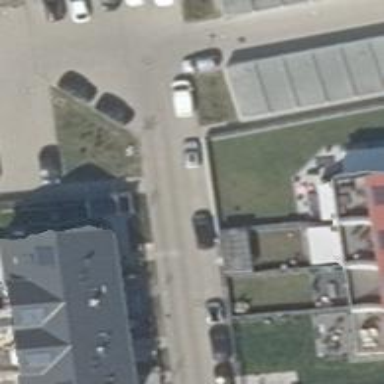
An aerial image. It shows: Residential road with no sidewalk.